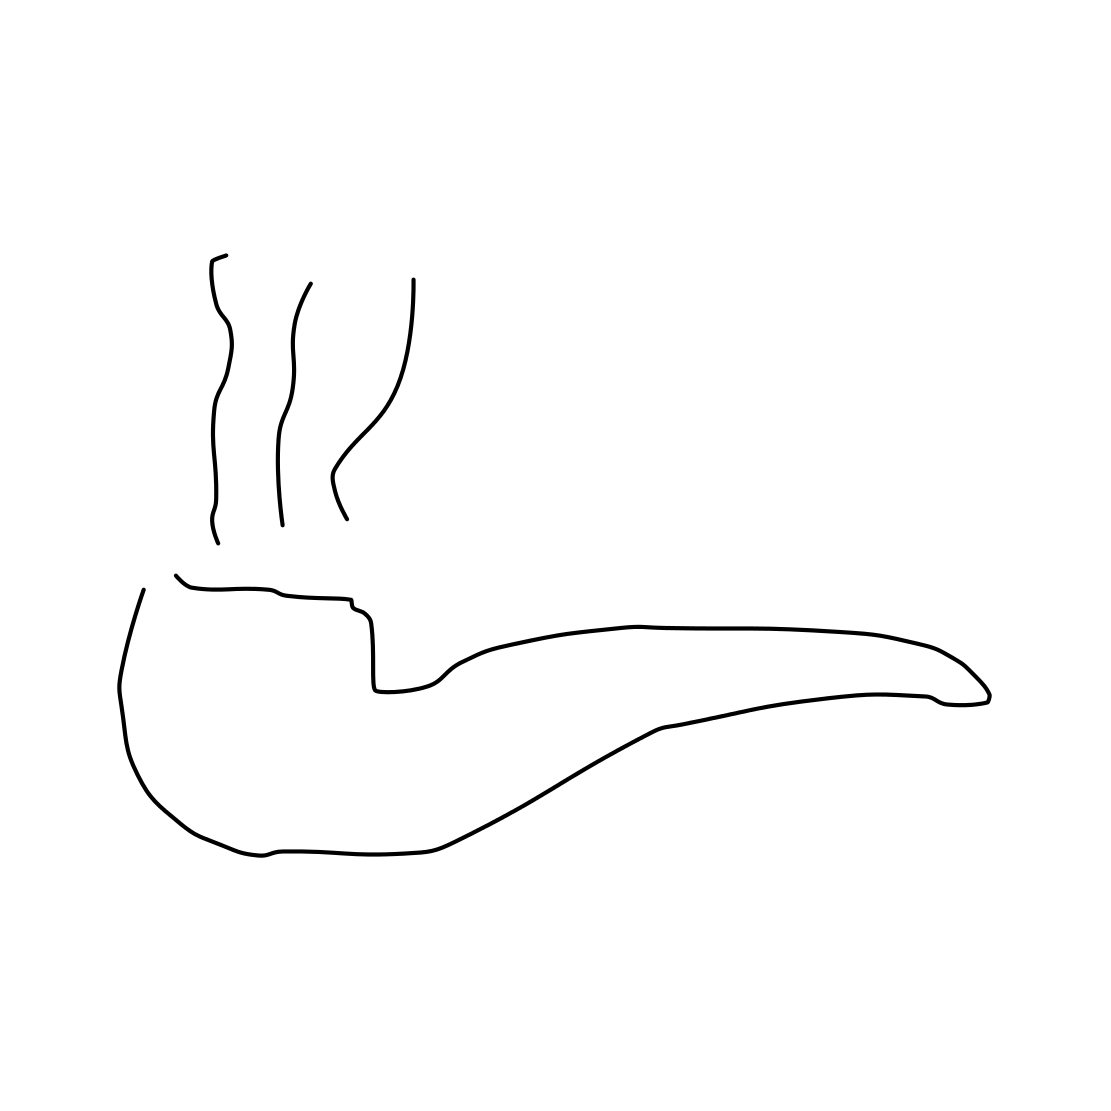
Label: pipe (for smoking)